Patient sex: M
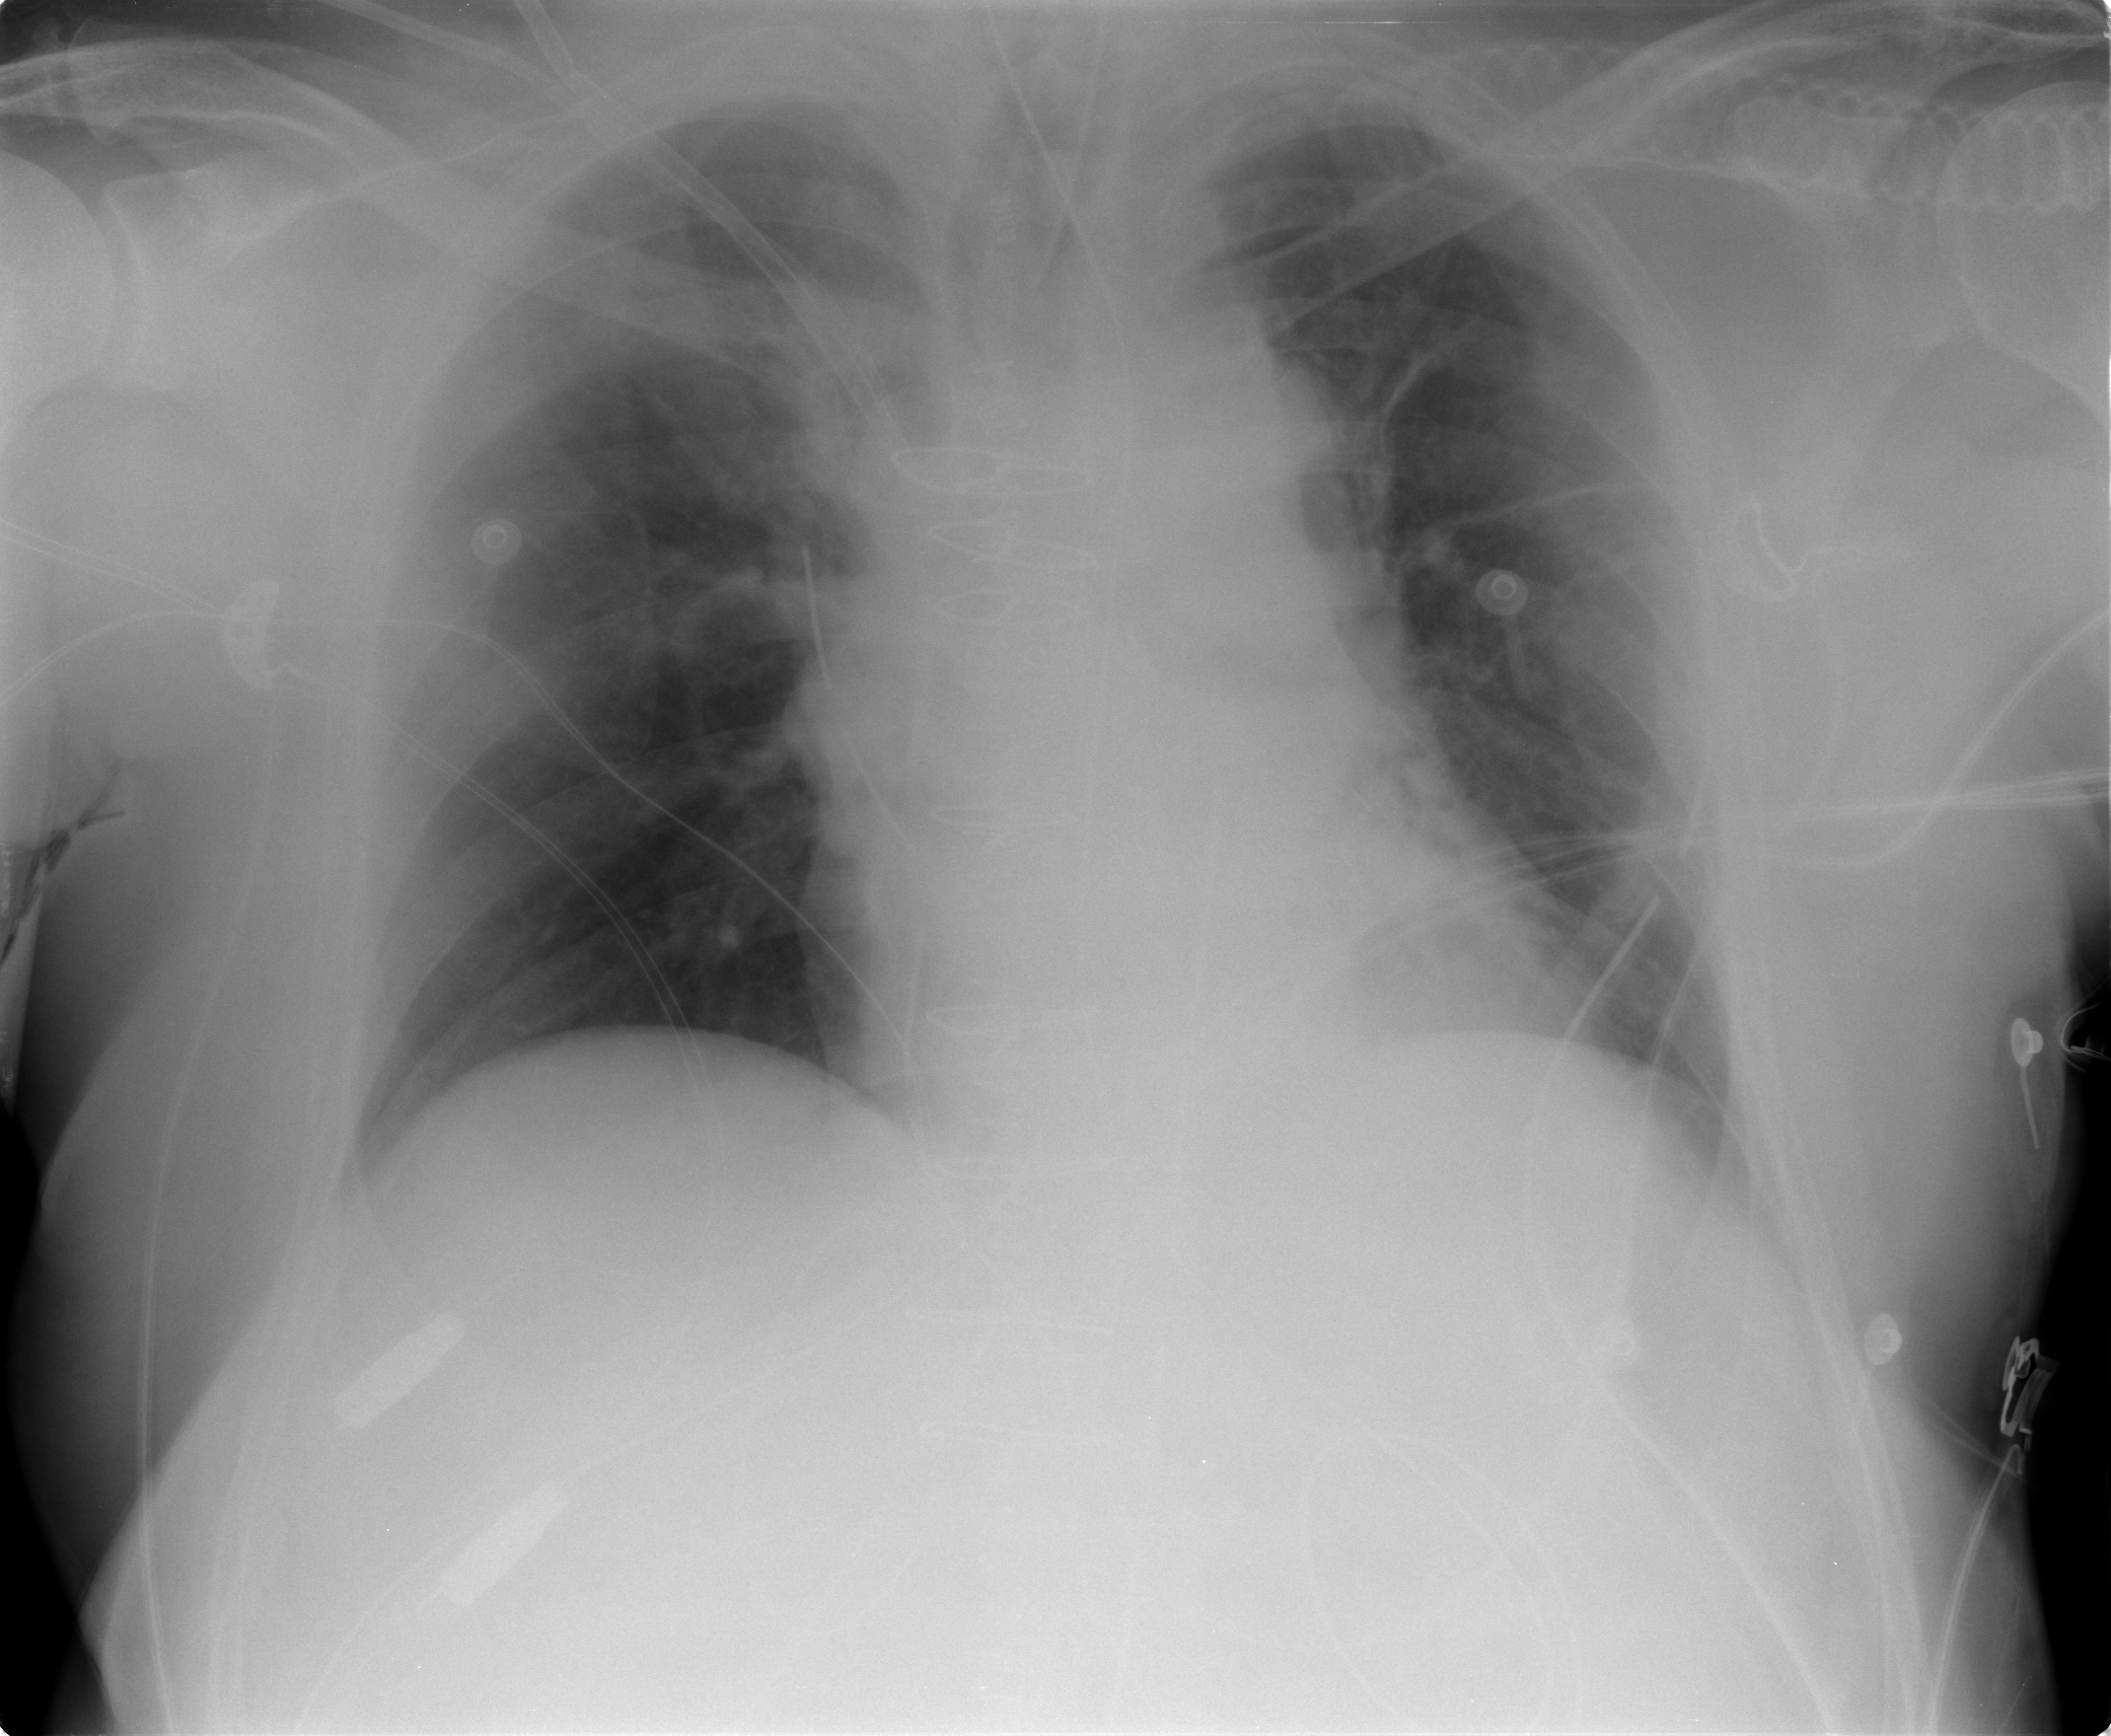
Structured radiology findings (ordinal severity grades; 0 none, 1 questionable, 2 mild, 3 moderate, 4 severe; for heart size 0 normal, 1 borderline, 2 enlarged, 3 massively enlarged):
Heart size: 0
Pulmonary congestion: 0
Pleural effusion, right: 0
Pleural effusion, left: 0
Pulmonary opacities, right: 0
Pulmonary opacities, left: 0
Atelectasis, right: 0
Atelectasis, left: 2